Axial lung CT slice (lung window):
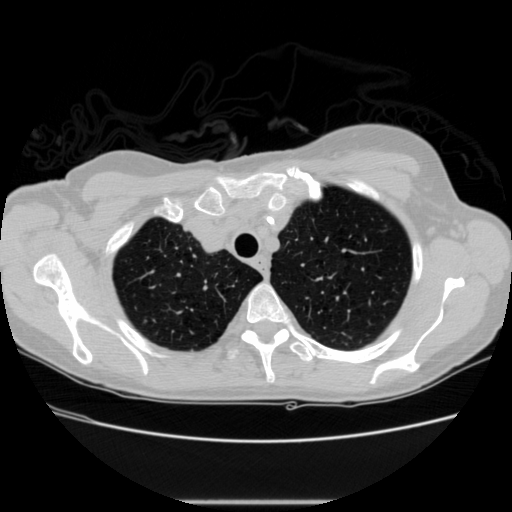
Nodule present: no